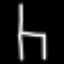
Label: chair